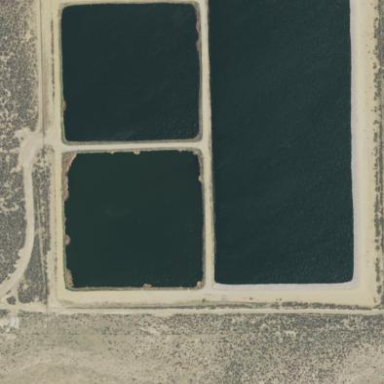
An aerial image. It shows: Wastewater basin surrounded by water.